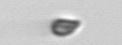
Label: Cryptophyta